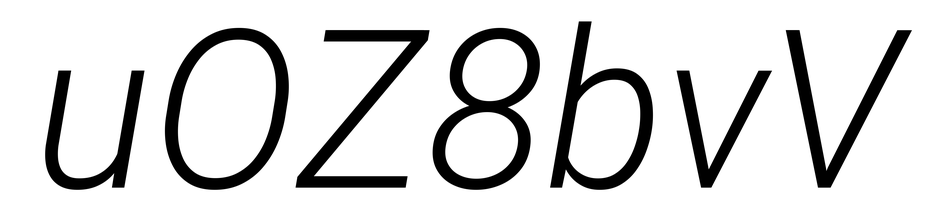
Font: Roboto-Italic_Light_Italic